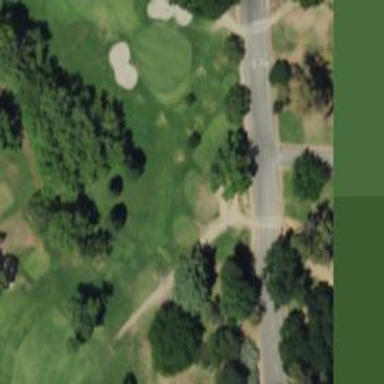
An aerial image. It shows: Golf tee.